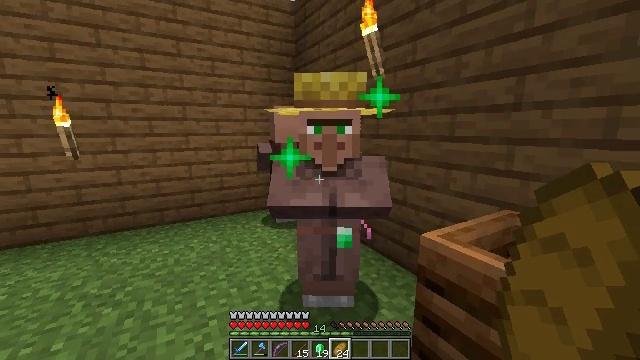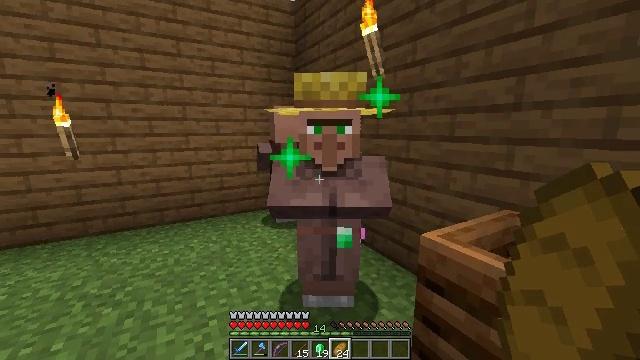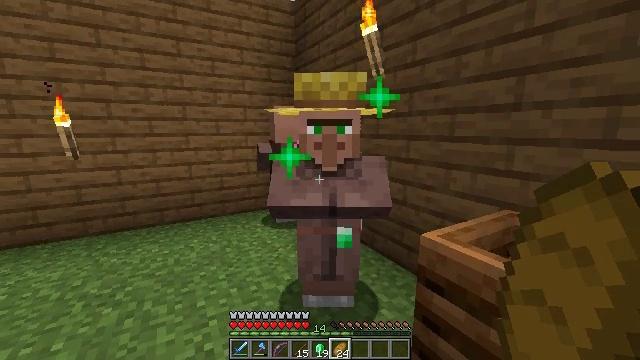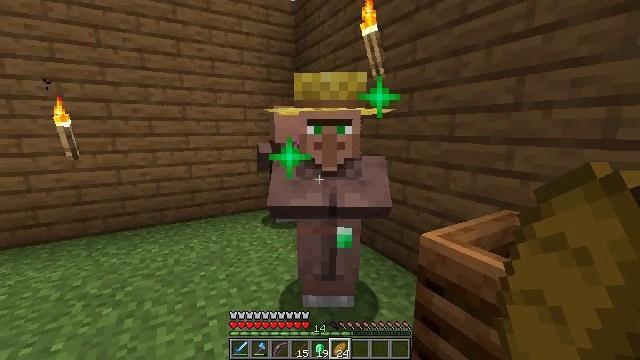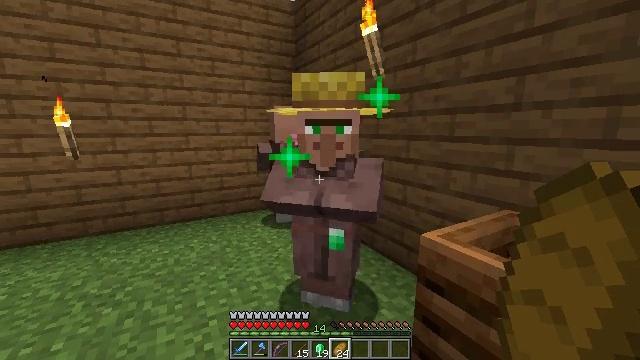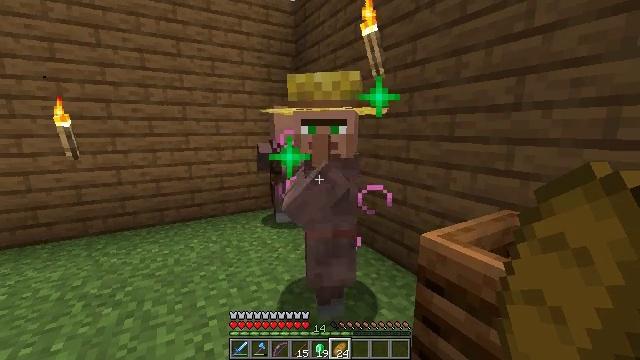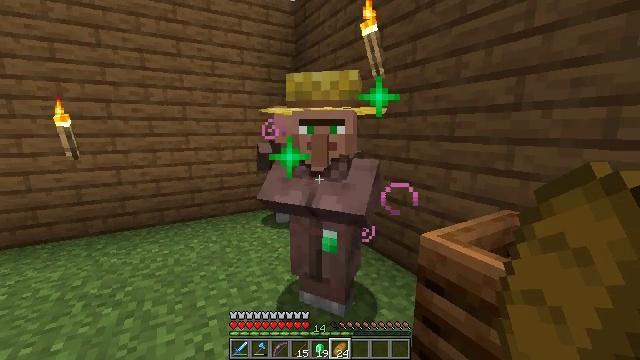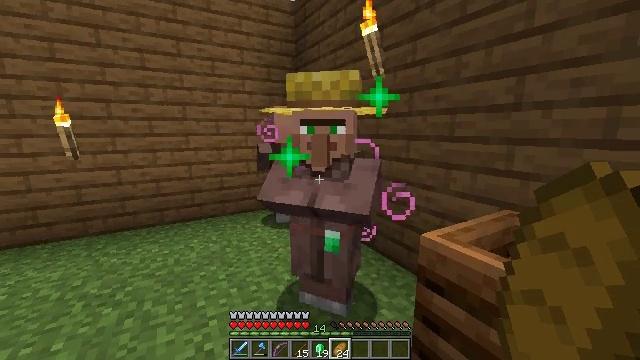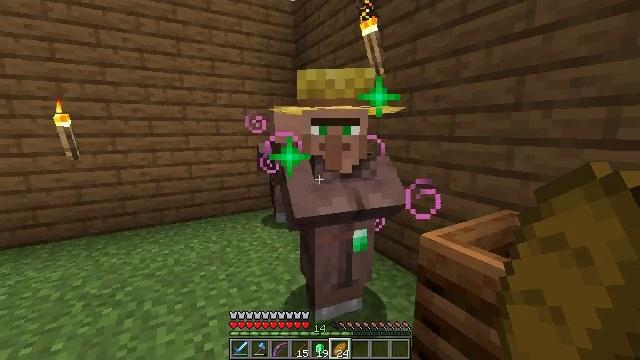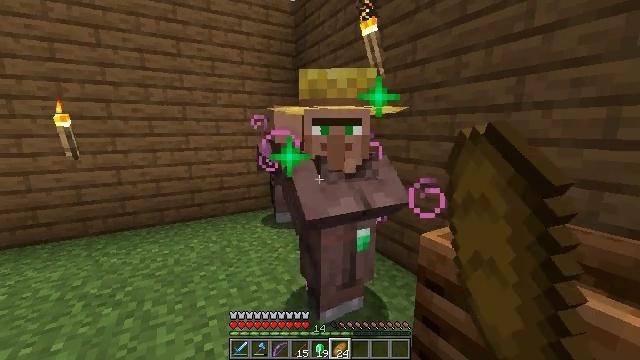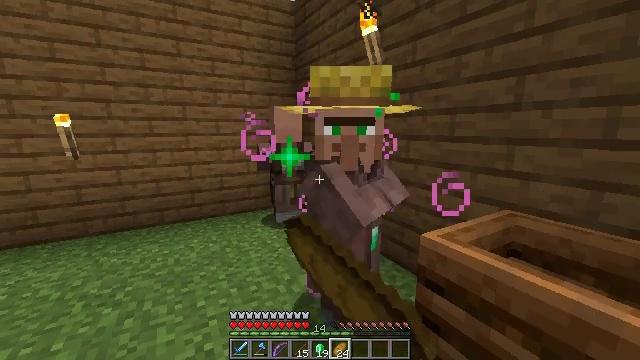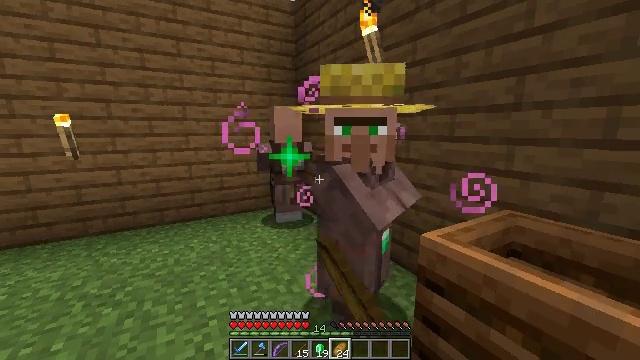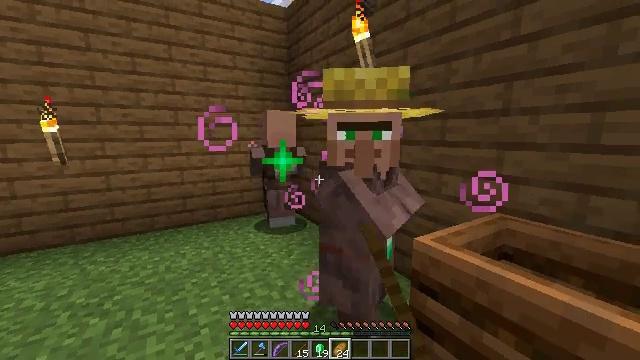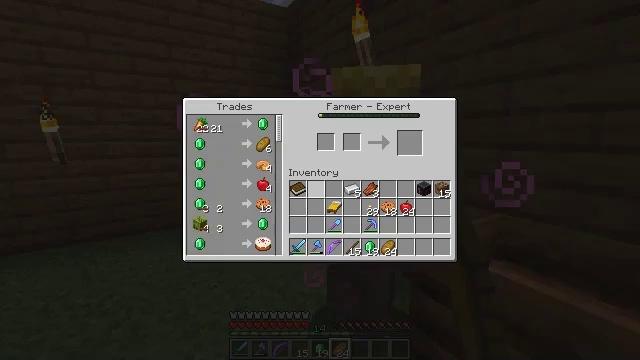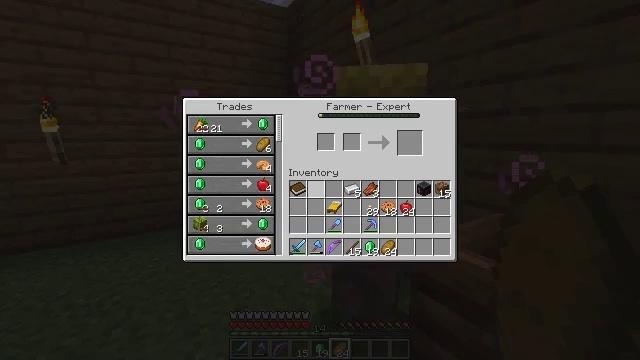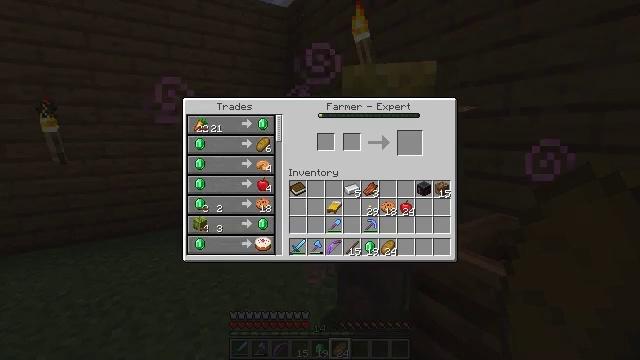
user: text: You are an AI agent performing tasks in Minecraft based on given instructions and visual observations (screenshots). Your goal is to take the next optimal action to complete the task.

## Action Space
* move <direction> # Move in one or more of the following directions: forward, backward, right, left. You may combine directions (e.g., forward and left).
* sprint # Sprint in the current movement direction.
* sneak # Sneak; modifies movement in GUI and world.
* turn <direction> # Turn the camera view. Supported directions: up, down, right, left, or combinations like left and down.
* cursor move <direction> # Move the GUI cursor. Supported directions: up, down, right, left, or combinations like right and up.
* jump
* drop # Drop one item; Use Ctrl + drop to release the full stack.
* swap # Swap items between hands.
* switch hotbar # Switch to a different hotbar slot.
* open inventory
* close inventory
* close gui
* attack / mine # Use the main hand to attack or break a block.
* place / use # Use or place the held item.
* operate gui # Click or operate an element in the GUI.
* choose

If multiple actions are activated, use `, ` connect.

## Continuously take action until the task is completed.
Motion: motion action
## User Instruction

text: Open a crafting table and craft a cake.
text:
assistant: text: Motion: no_op
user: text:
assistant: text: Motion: no_op
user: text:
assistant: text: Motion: no_op
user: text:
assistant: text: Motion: no_op
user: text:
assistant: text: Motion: no_op
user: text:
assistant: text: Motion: no_op
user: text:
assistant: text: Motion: no_op
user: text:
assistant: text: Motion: use / place
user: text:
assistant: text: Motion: use / place
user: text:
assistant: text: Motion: use / place
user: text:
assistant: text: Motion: no_op
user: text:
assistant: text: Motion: turn right and up
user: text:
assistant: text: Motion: open gui
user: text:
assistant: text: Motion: no_op
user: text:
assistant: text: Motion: no_op
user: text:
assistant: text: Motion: cursor move left and down
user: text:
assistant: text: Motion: cursor move left and down
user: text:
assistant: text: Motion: cursor move left and down
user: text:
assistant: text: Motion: no_op
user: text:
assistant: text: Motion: cursor move left
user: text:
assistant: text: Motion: no_op
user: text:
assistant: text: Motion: no_op
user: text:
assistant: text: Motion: no_op
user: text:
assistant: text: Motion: no_op
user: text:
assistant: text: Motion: no_op
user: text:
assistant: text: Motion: no_op
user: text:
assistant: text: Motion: no_op
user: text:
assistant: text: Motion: no_op
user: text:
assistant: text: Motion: no_op
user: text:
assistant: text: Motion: no_op